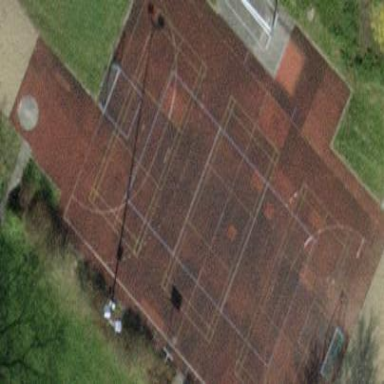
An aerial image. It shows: Tartan surface pitch used for field hockey and soccer.